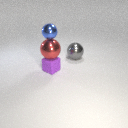
large red metal sphere below small blue metal sphere